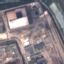
Land use / land cover: Industrial